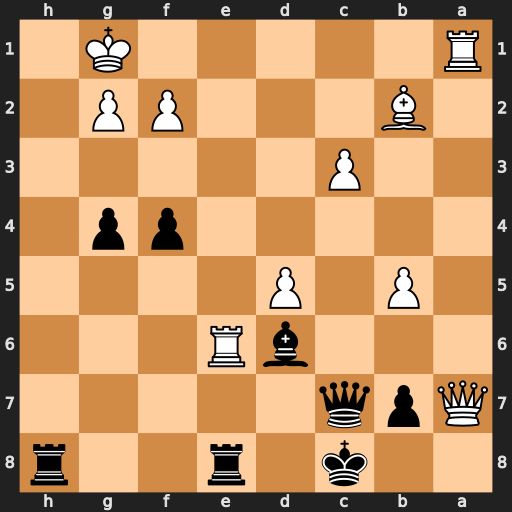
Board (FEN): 2k1r2r/Qpq5/3bR3/1P1P4/5pp1/2P5/1B3PP1/R5K1
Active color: b
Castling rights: -
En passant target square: -
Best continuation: Qh7 Qa8+ Bb8 Rc6+ bxc6